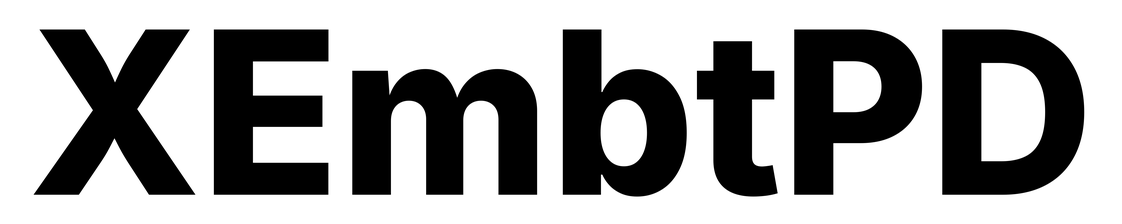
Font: Inter_ExtraBold